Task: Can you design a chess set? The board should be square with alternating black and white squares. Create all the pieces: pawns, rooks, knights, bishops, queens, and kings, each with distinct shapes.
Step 27:
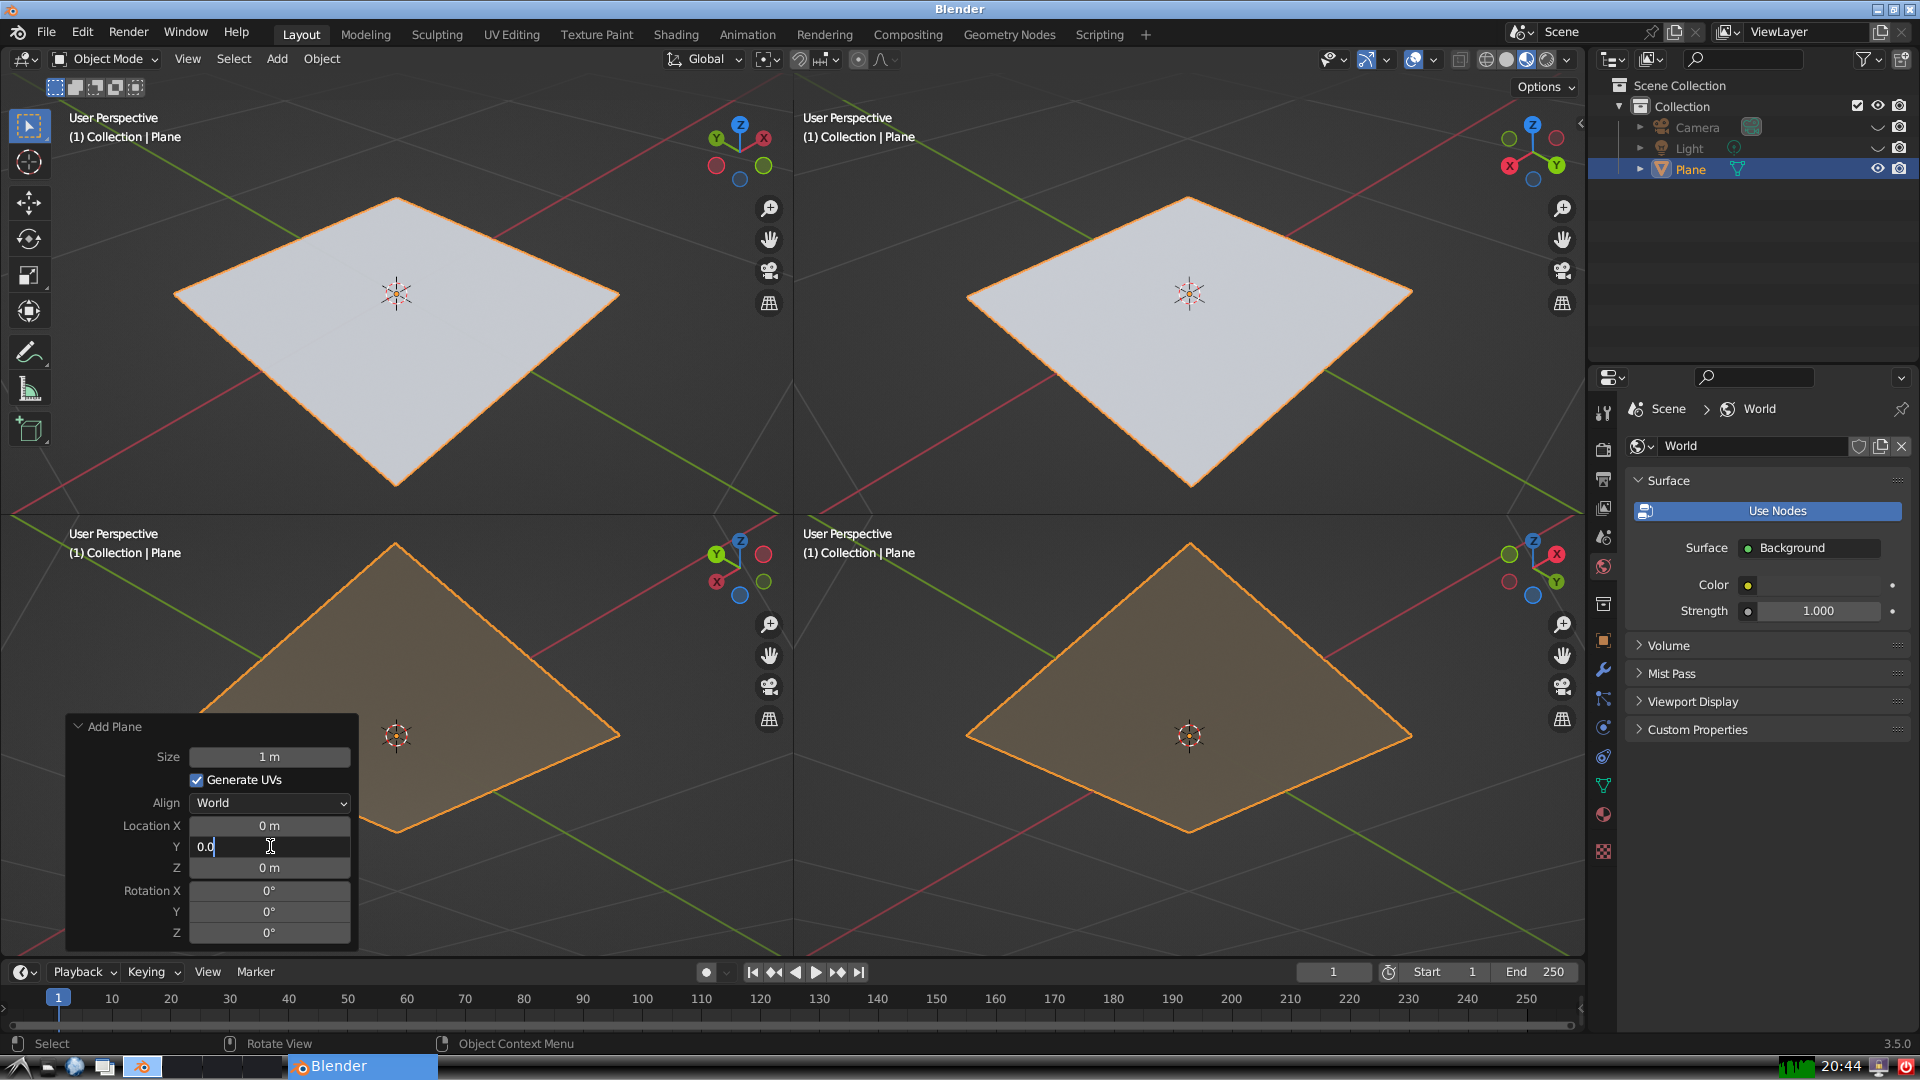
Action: {"key_press": ['Return']}